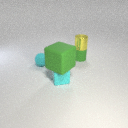
small cyan rubber sphere in front of small green rubber cylinder